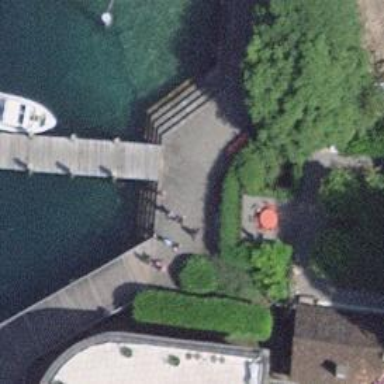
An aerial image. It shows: Man-made pier.